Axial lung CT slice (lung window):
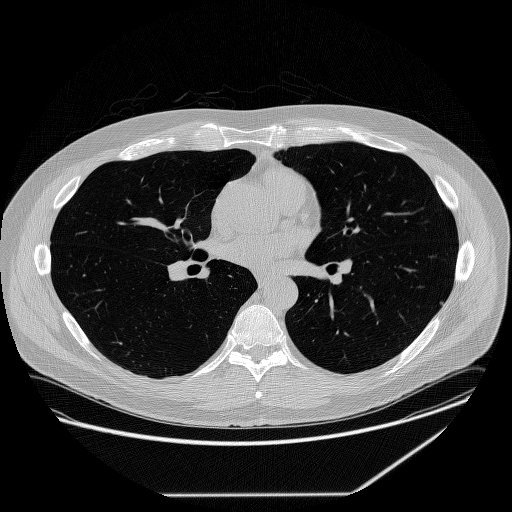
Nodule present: yes
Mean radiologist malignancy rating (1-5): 2.5